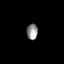
Tissue: lung
Cell type: Fibroblasts
Senescence score: 0.5611
Nuclear area (px): 171
Mean DAPI intensity: 145.386